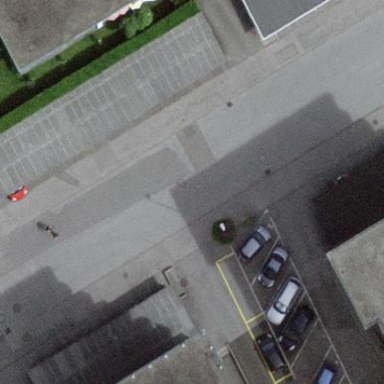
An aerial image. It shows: View of roof of building.